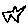
Label: star